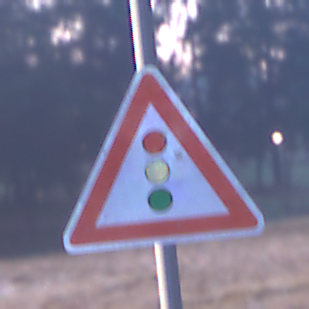
Verkehrszeichen: Lichtzeichenanlage
Umgebung: Outdoor, Nature
Tageszeit: SunriseSunset
Wetter: Clear
Licht: Natural
Jahreszeit: NotSpecified
Kontrast: LowContrast